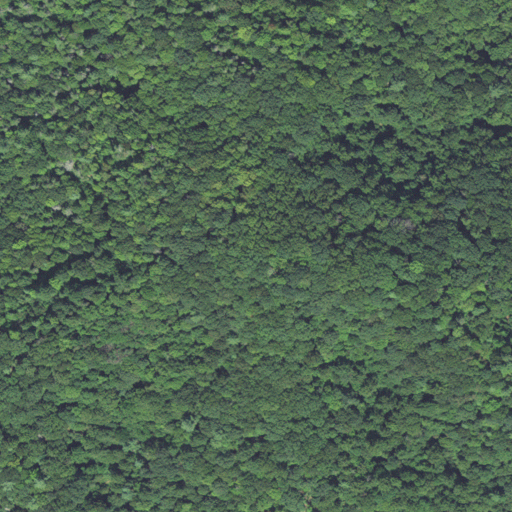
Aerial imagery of mountain in North Carolina named Pine Knob containing deciduous forest and mixed forest